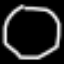
Label: octagon